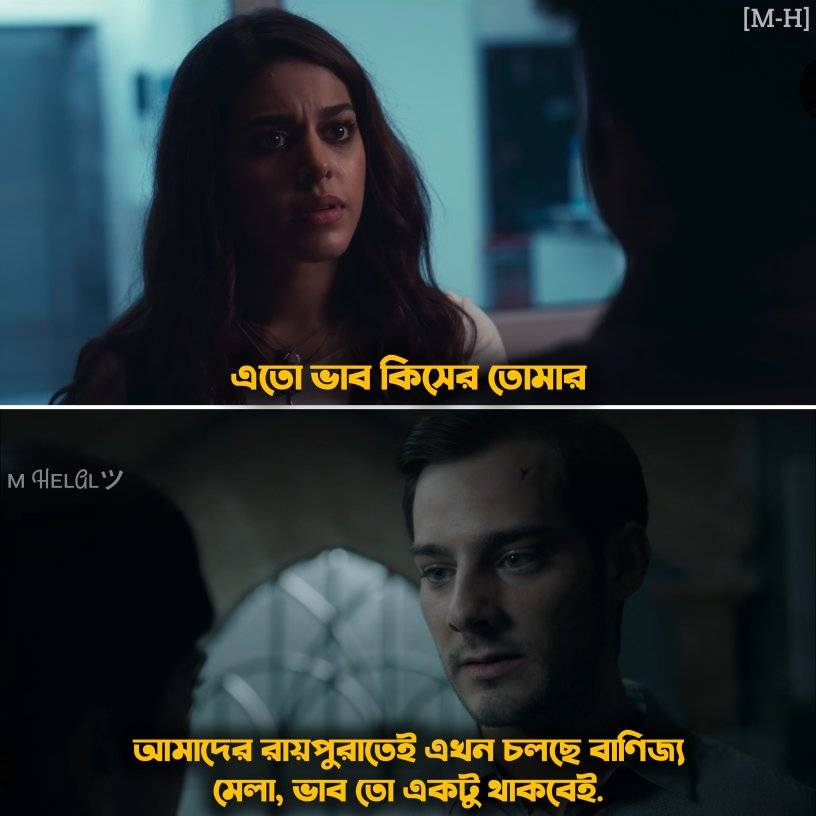
Text: এতো ভাব কিসের তোমার আমাদের রায়পুরাতেই এখন চলছে বাণিজ্য মেলা ভাব ভো একটু থাকবেই
Label: Non Hate